Question: Xiaomi Redmi Note 5 Pro not showing app icon recent apps. see image and i expect result like Skype icon.
See this image and different my application icon and Skype application icon.

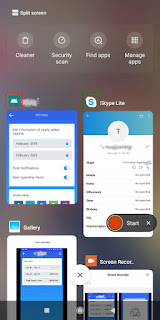
Answer: match your manifest application tag with below tags.
'''
<application
android:allowBackup="true"
android:icon="@drawable/app_icon"
android:label="@string/app_name"
android:supportsRtl="true"
android:theme="@style/AppTheme"
tools:replace="android:appComponentFactory">
//other code
</application>
'''
Also use png for app icon.